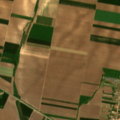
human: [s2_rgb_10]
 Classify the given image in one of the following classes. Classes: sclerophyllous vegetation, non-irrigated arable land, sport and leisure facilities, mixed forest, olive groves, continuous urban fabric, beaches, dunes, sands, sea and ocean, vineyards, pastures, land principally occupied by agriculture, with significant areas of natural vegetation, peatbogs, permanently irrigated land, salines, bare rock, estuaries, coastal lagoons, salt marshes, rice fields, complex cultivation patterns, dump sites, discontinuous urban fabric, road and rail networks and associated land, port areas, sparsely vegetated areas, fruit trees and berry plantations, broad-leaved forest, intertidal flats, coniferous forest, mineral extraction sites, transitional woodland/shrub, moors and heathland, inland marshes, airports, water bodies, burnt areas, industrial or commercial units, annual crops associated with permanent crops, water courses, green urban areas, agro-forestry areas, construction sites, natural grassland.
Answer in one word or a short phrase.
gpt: discontinuous urban fabric, non-irrigated arable land